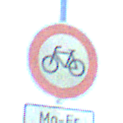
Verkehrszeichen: VerbotRadverkehr
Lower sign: ZeitangabenMitBeschraenkungAufWochentage2
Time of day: Midday
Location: Outdoor (Special)
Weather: PartlyCloudy
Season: NotSpecified
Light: Natural